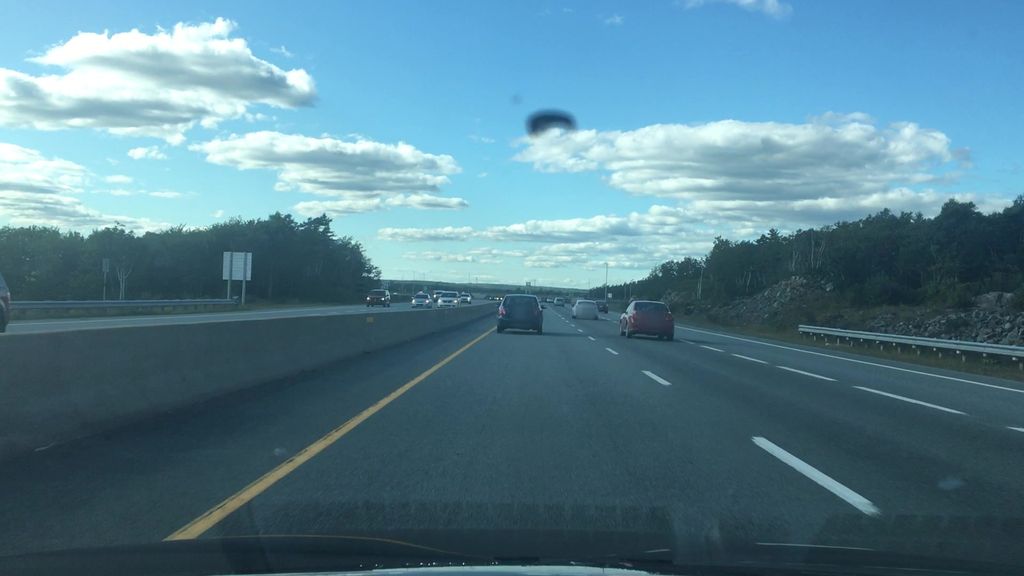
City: halifax